Question: How can I do this type of navigation tabs with jQuery mobile, similar to the Google Play store?

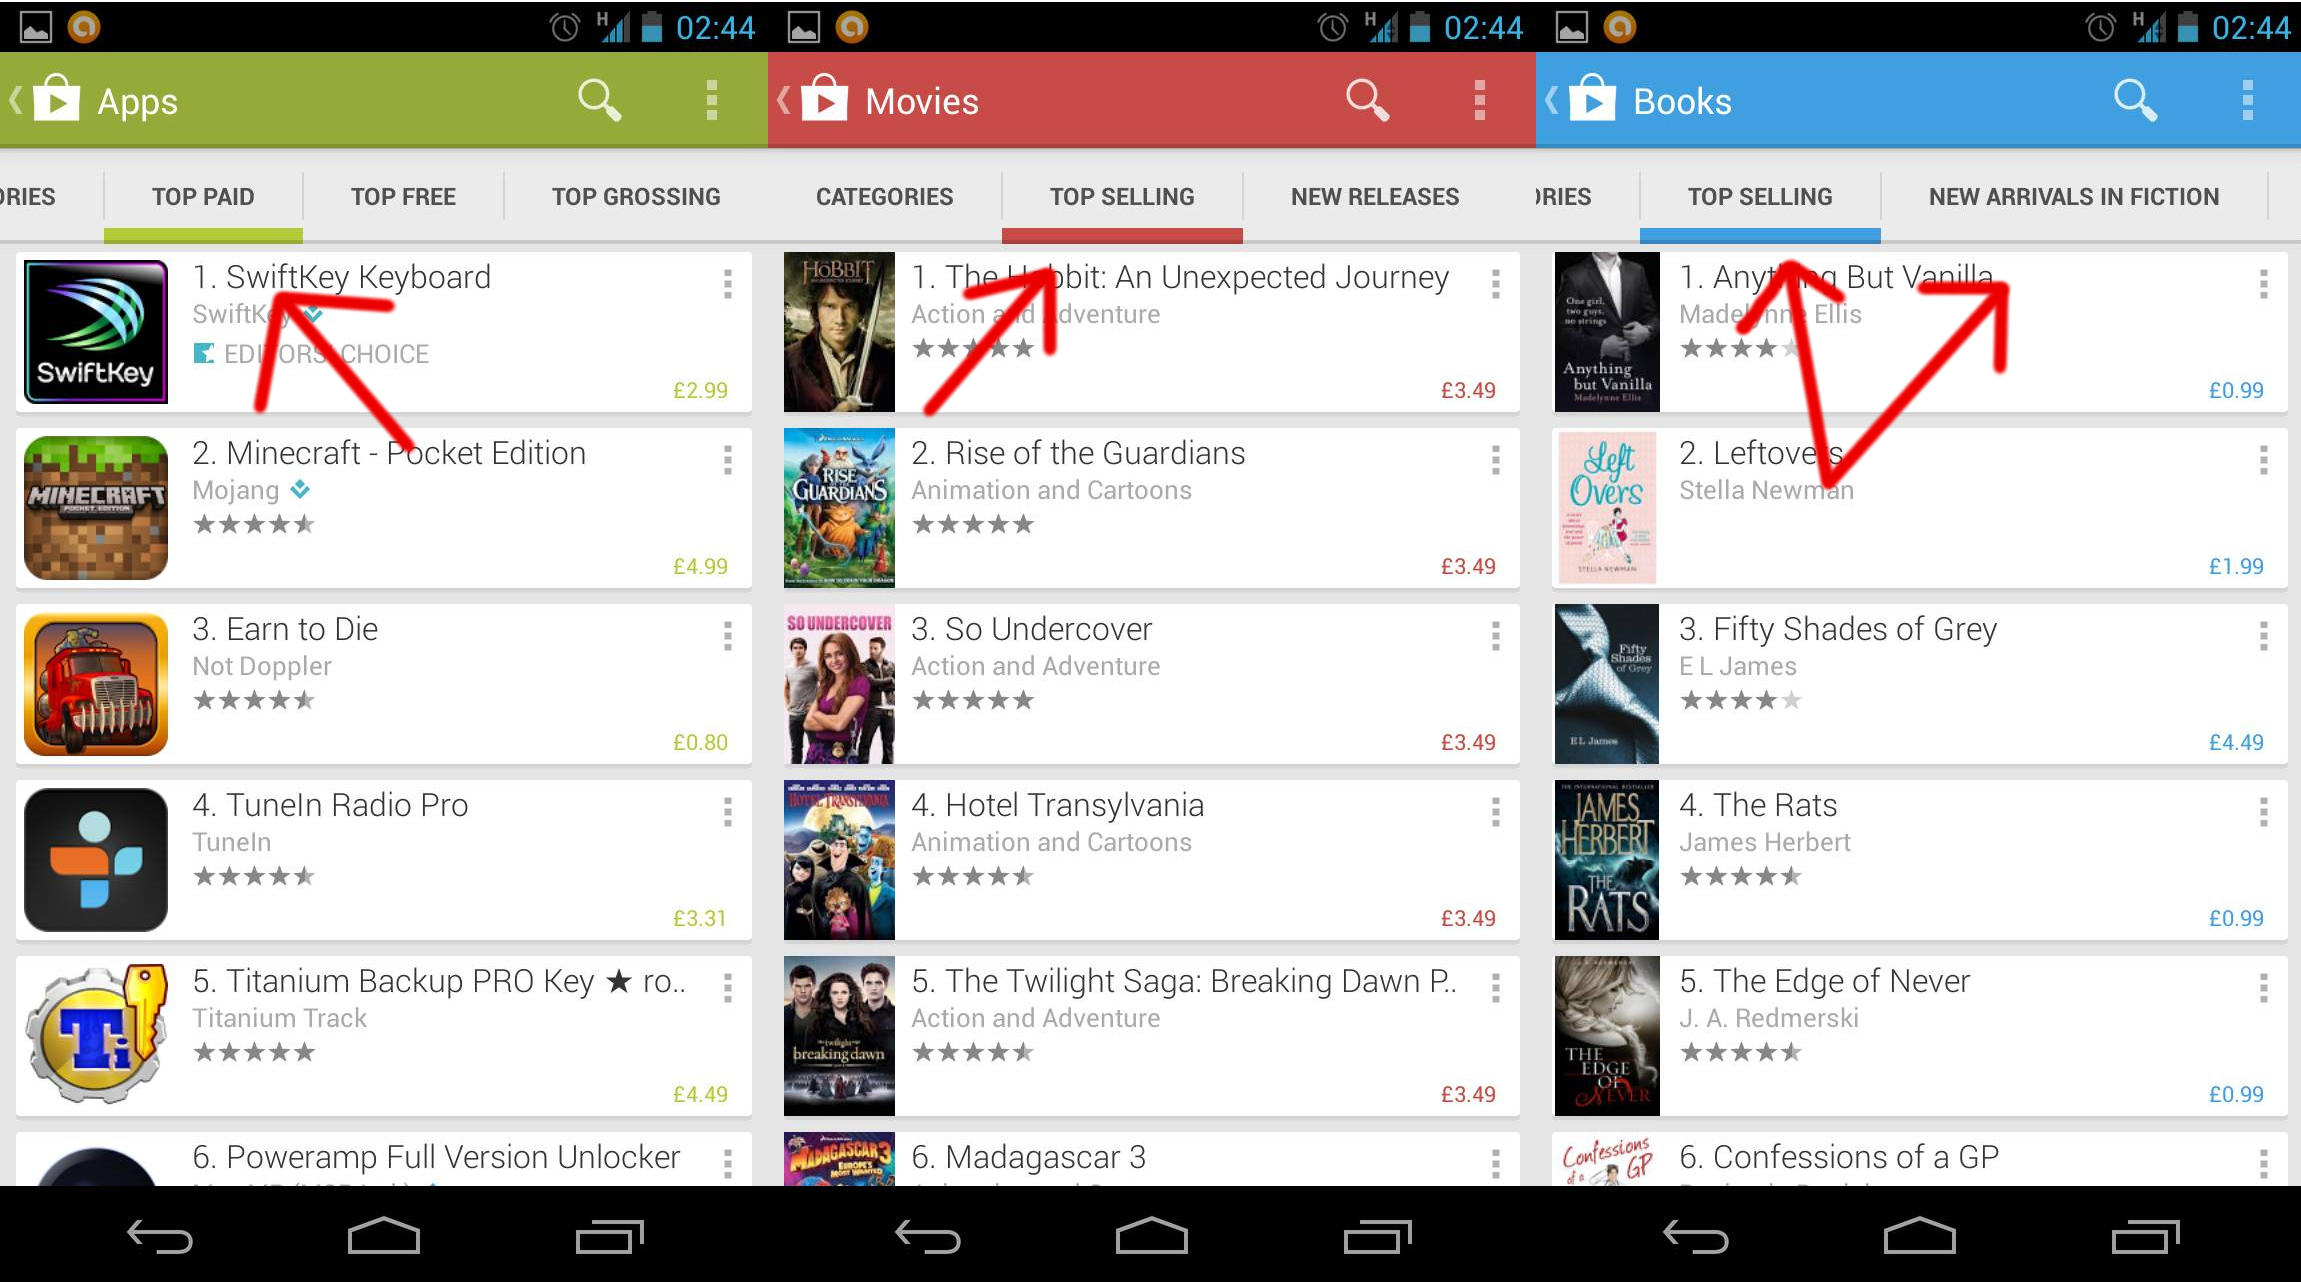
Answer: You can use swipe events and with jquery dynamically switch between parts of you html using toggle, or using $.mobile.changePage(url), example
'''
$('div[data-role=page]').on('swipeleft, swiperight ', go);
function go(event) {
switch(event.type) {
case 'swiperight':
console.log('swiperight');
$('#divid2,#divid3').toggle(false);
$('#divid1').toggle(true);
break;
case 'swipeleft':
console.log('swipeleft');
$('#divid1,#divid2').toggle(false);
$('#divid3').toggle(true);
break;
}
}
'''
Something like that or you can use jquery animate to fadeOut parts of the html, or use $.mobile.changePage(url) which can transition between different pages and it will look like tabs if you have same headers and footers.